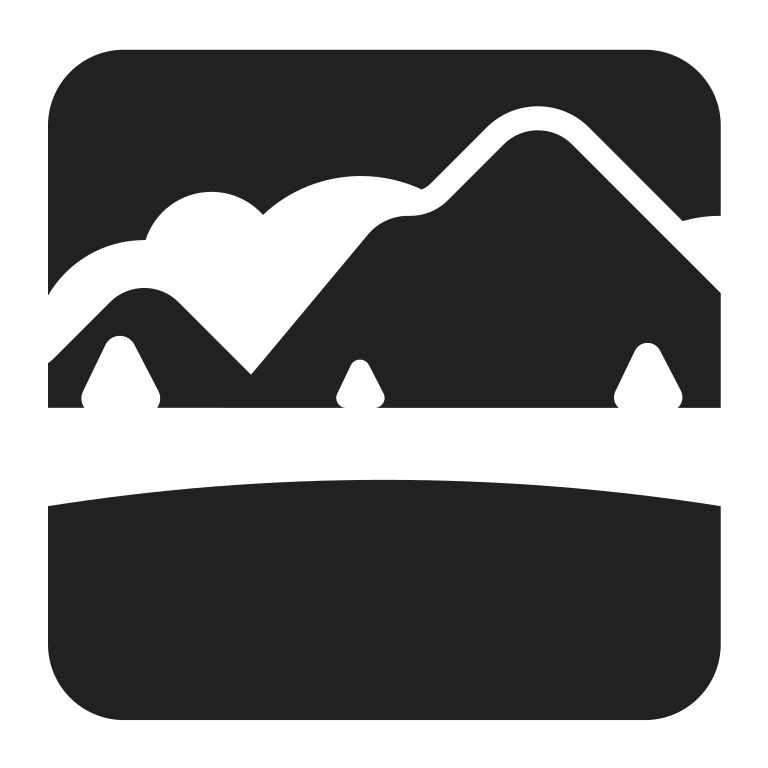
national park high contrast